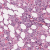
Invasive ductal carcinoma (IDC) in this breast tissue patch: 1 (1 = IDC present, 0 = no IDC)